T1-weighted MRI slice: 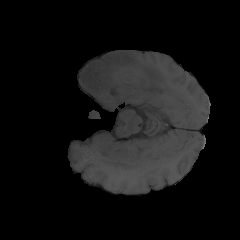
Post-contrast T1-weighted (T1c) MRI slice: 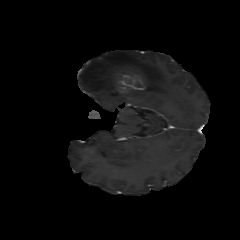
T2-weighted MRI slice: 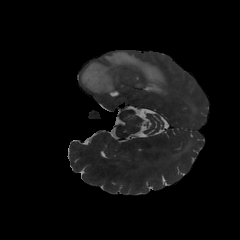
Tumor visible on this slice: yes